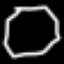
Label: octagon